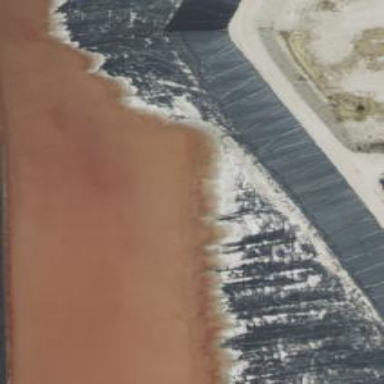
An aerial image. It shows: Tailings reservoir.